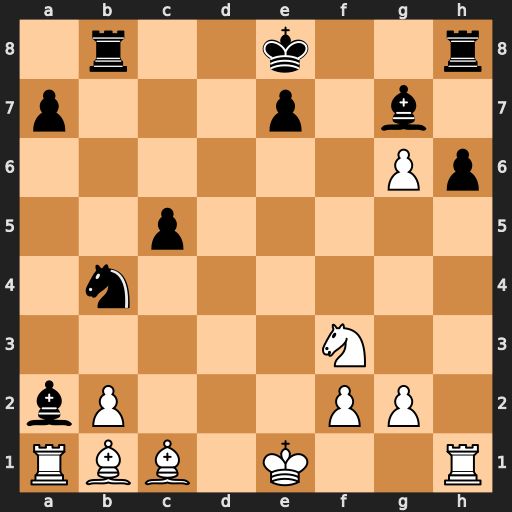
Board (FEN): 1r2k2r/p3p1b1/6Pp/2p5/1n6/5N2/bP3PP1/RBB1K2R
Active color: w
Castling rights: KQk
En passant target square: -
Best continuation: Rxa2 Nxa2 Bxa2